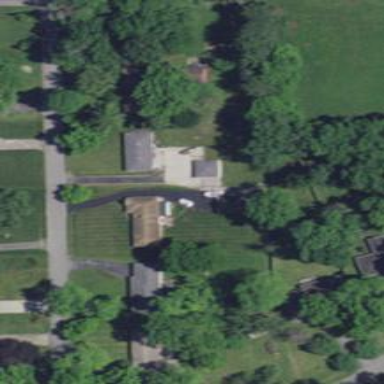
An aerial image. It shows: Driveway.